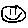
Label: smiley face